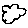
Label: cloud